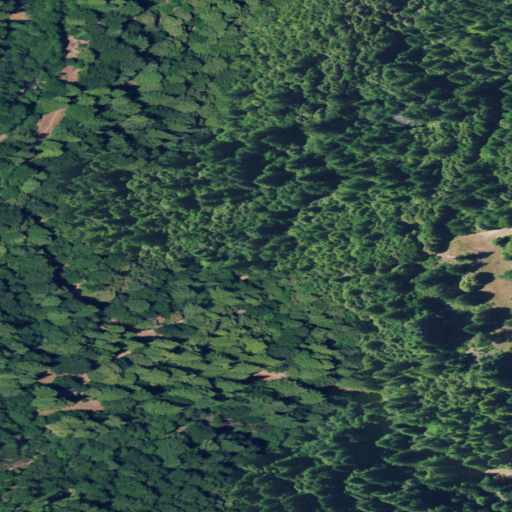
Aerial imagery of valley in California named Preacher Gulch containing evergreen forest, open development, deciduous forest, shrub, medium intensity development, and mixed forest